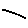
Label: line